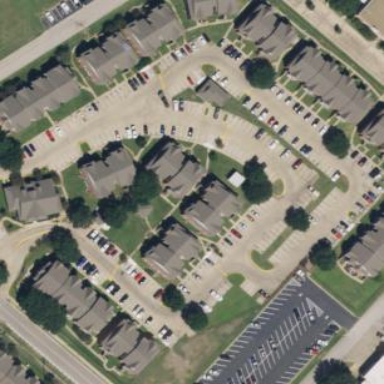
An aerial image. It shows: Residential area that serves as college.